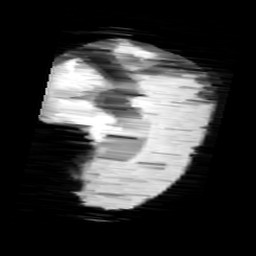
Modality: minIP
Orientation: sagittal
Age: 11
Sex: female
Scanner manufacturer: siemens
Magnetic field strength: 3 T
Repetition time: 0.027 s
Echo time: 0.02 s